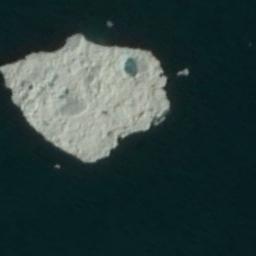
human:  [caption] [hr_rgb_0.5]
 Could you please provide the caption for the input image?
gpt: A large piece of sea ice floats in the deep blue sea and there are several small pieces of sea ice nearby .

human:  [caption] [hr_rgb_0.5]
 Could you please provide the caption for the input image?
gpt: There is a big ice and many small ice on the deep green sea .

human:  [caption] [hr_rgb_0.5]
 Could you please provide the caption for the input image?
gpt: A huge block of ice floats on the blue sea .

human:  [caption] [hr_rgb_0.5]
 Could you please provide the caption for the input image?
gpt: There are sea ice of different shapes and sizes .

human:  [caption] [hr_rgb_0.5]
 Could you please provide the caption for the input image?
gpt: One piece of sea ice on a calm sea .